Question: I currently have the following setup for an editable-content field
'''
const Input = () => {
const Enter = () => { ... }
const Editable = () => (
<div className={"editable"} contentEditable={"true"}>
This is some text
</div>
)
return (
<div>
<Editable />
<Enter />
</ div>
)
}
'''
This is how this renders, '<Enter />' is the button that reads "send".

As the user enters more text into the field that currently reads "This is some text" the '<div>' with 'className={"input"}' gets some html added to it. For example, if I enter the following text:
'''
This is some text (line 0)
This is some more text (line 1)
This is even more text (line 2)
This is the final line (line 4)
'''
The inner HTML for this '<div>' is
'''
<div class="editable" contentEditable="true" autocomplete="off" spellcheck="false">
<div>This is some text (line 0)</div>
<div>This is some more text (line 1)</div>
<div>This is even more text (line 2)</div>
<div>This is the final line (line 4)</div>
</div>
'''
I would like to be able to get the inner HTML of this '<div>', as plain text or otherwise.
How can I do this using React?
Many thanks - Oli
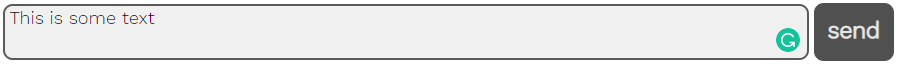
Answer: You can do it by assigning an id to your 'editableContent' div and using 'document.getElementById'. Check this sandbox to see how I implemented it:
<URL>